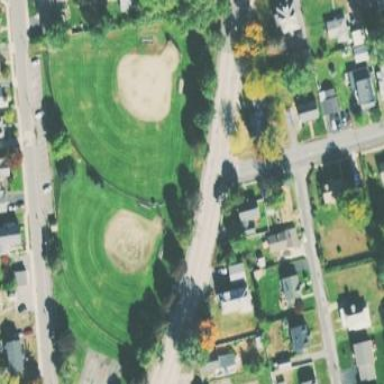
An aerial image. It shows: Baseball pitch for leisure and sports activities.